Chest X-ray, AP view. Patient: 68 years old, sex M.
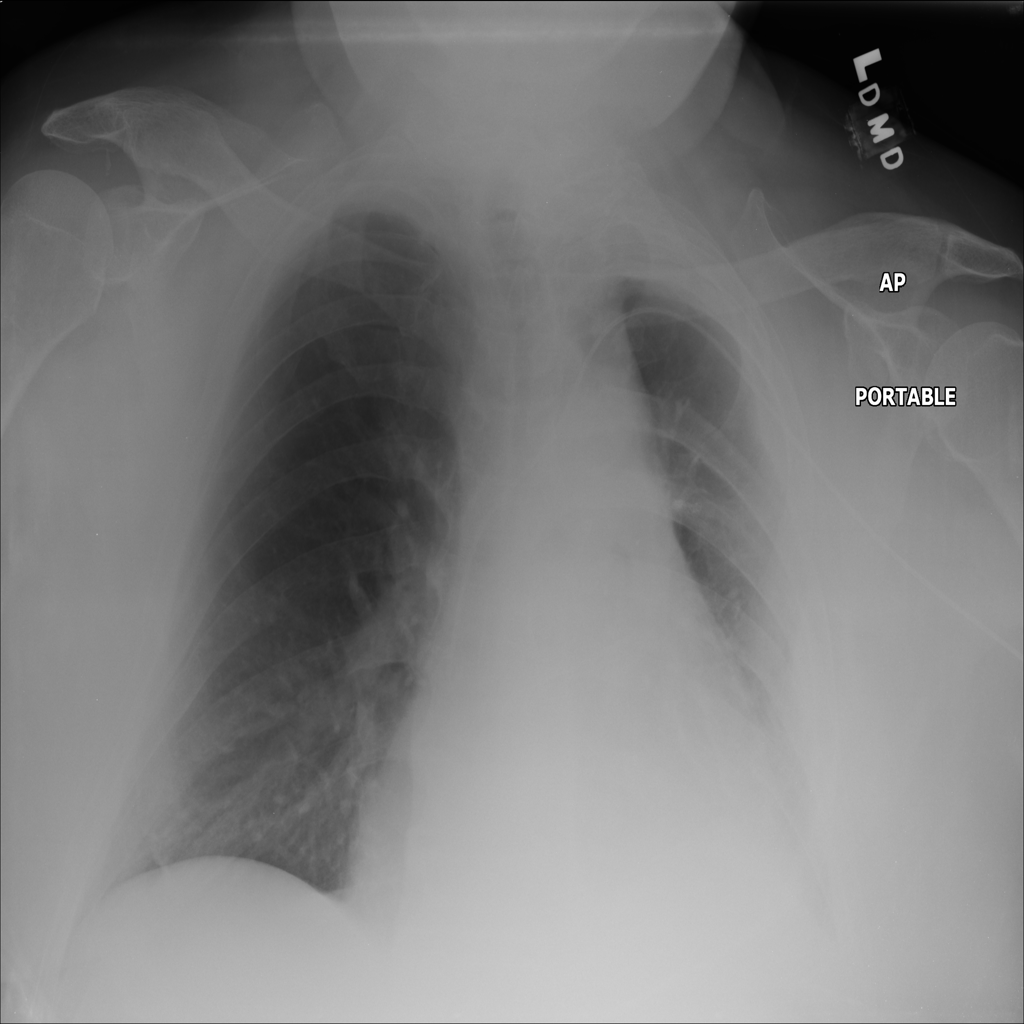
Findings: Effusion